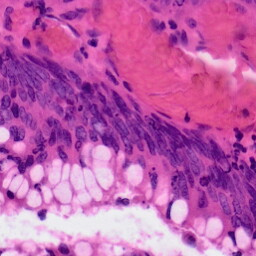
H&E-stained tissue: Colon